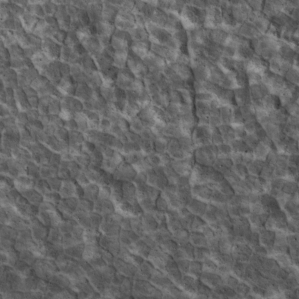
Label: non_frost